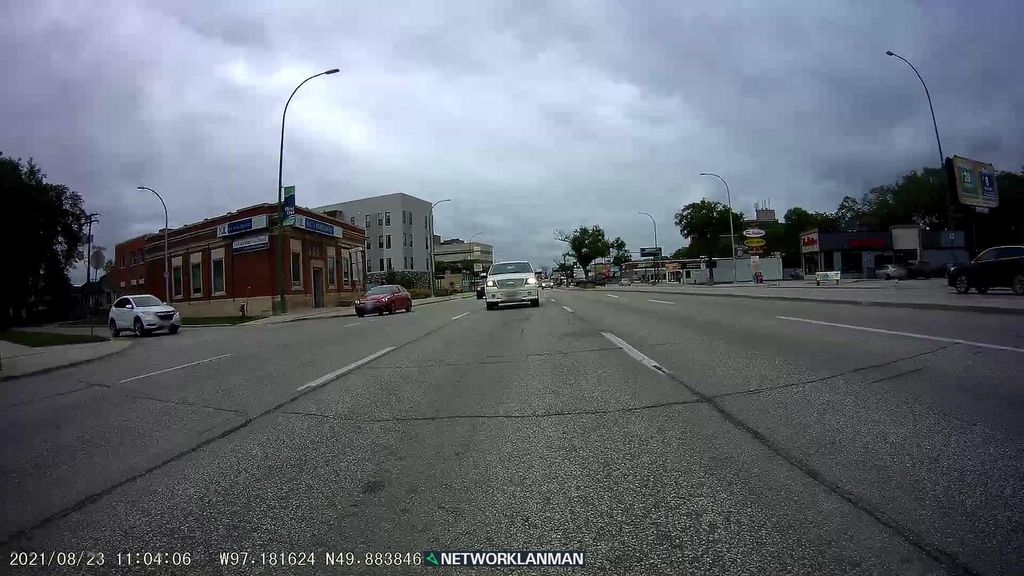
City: winnipeg